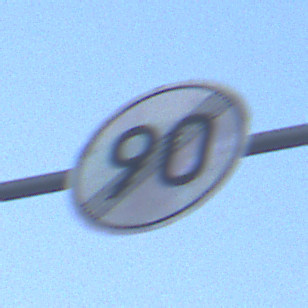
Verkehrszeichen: EndeGeschwindigkeit90
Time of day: Dawn
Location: Outdoor (Urban)
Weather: Clear
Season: NotSpecified
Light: Natural